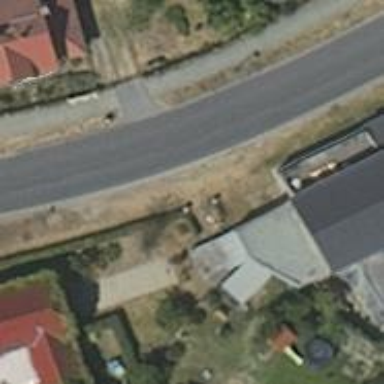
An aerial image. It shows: Primary road with asphalt surface.